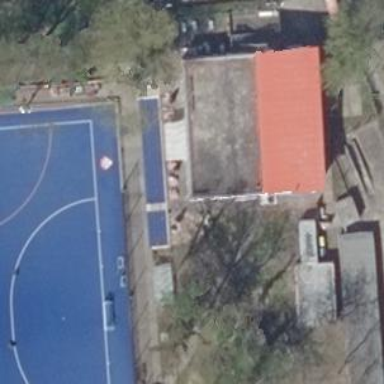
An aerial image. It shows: Playground area for leisure activities on the land.